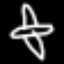
Label: airplane